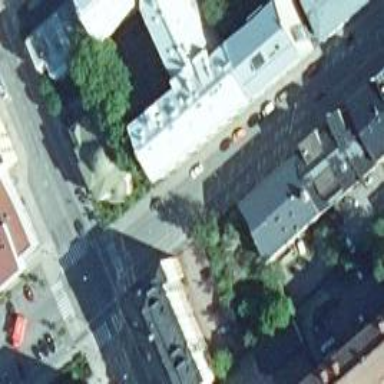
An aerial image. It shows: Parking lane area.